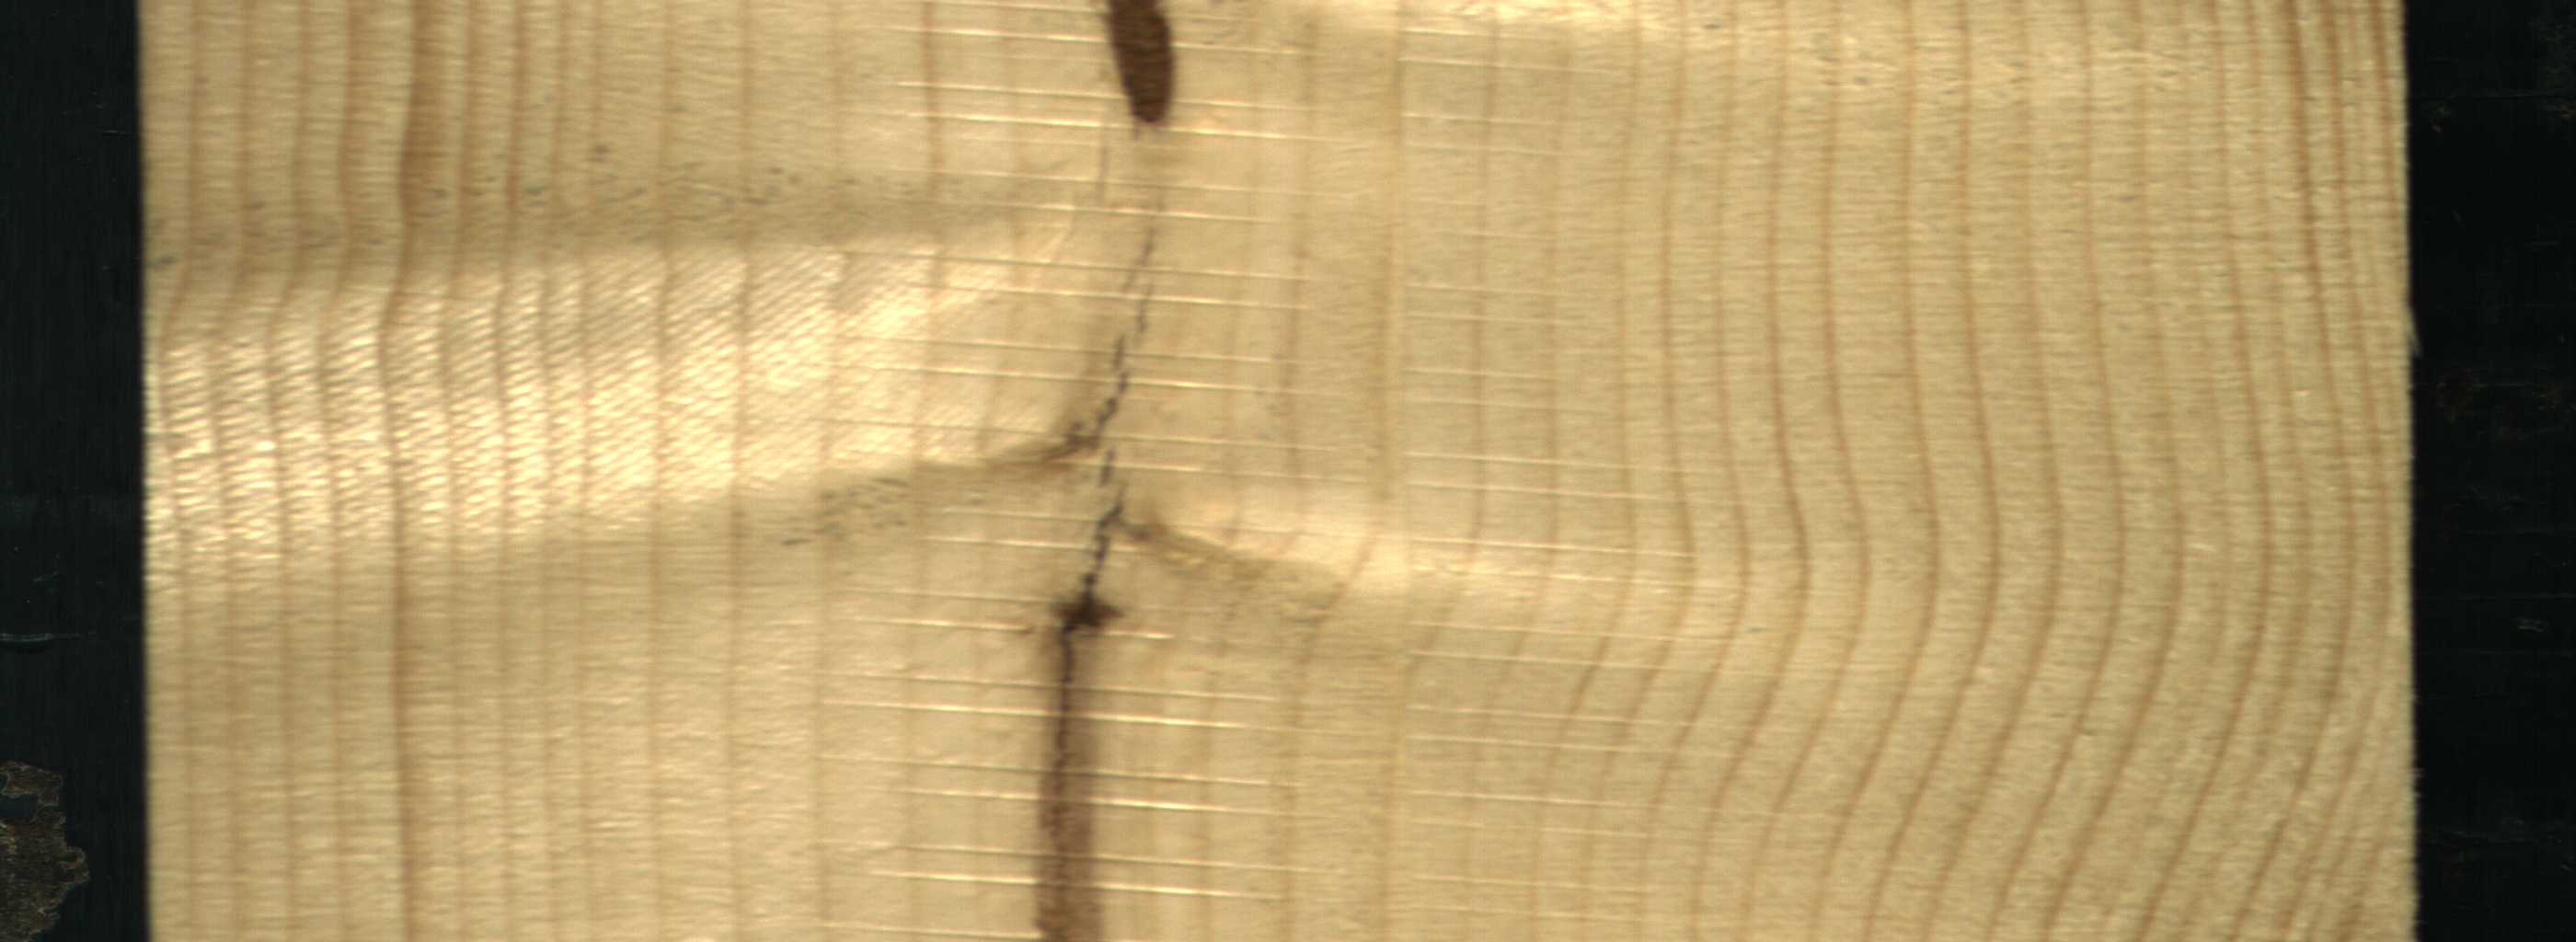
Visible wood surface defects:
Marrow
Marrow
Crack